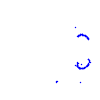
Particle: proton